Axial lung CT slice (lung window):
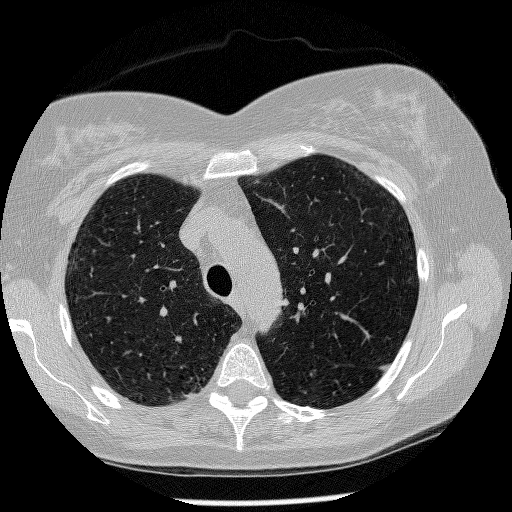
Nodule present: no